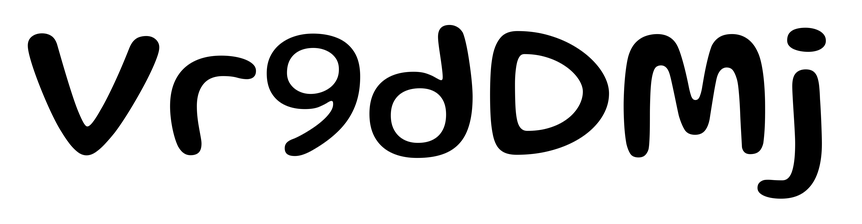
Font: Gluten_Regular